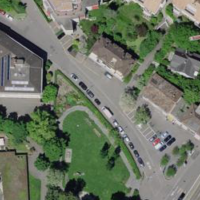
EUNIS habitat code: 54
Species observed at this site:
Phaneroptera nana